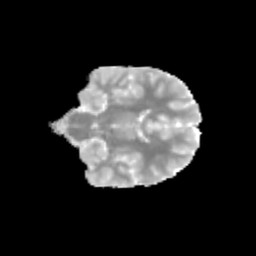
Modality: MD
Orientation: coronal
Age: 13
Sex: male
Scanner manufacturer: siemens
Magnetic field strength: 3 T
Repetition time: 3.8 s
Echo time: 0.07 s